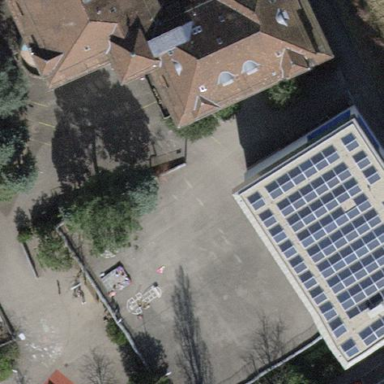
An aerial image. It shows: School.